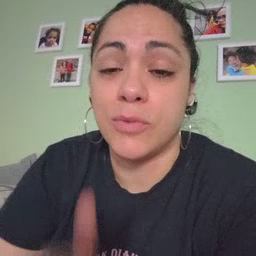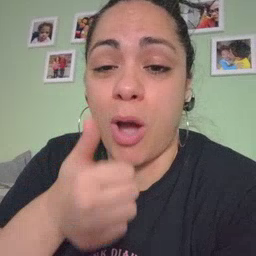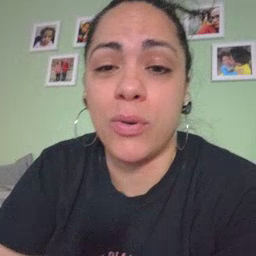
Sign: tomorrow